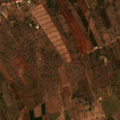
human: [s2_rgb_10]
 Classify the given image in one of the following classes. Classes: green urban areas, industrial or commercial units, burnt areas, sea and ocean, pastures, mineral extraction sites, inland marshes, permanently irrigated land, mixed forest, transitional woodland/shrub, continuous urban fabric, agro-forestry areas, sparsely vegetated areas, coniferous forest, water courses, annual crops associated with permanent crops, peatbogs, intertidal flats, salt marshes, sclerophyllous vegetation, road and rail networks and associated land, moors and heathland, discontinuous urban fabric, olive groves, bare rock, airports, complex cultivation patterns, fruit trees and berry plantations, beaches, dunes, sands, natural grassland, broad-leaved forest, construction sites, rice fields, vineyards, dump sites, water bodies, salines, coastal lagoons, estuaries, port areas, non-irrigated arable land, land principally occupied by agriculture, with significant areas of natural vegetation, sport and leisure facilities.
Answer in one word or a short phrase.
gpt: fruit trees and berry plantations, annual crops associated with permanent crops, complex cultivation patterns